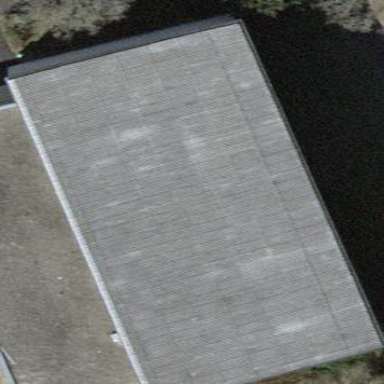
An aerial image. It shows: Building with flat silver roof.